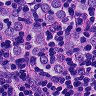
Metastatic tissue present: yes